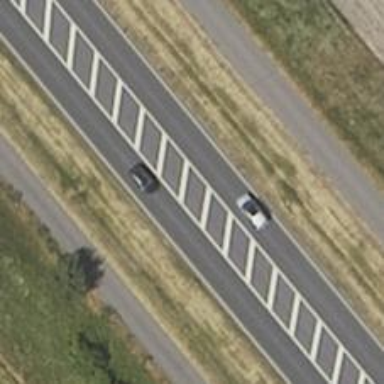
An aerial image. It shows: Asphalt trunk motorway.